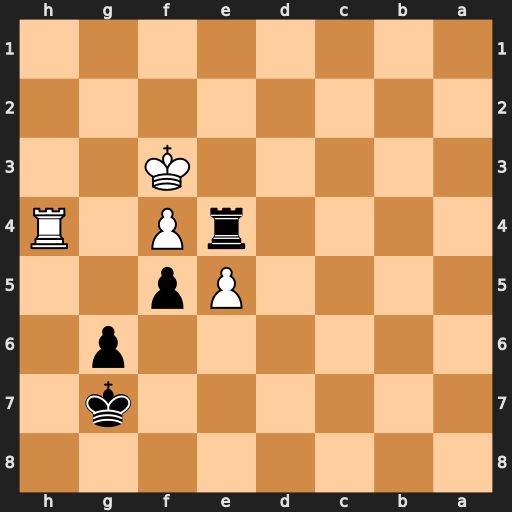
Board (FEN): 8/6k1/6p1/4Pp2/4rP1R/5K2/8/8
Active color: b
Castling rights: -
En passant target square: -
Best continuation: g5 Rh5 Rxf4+